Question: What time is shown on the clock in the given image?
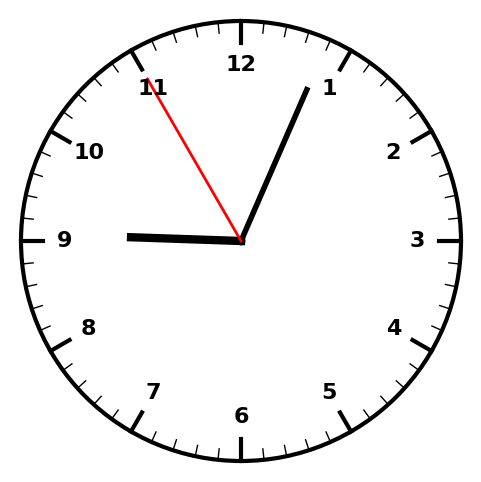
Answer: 09:03:55